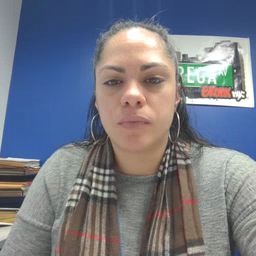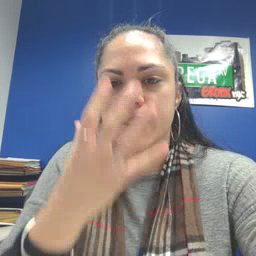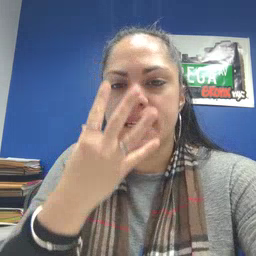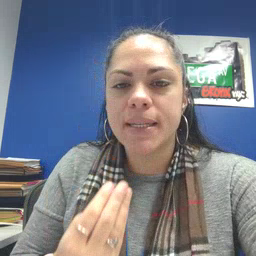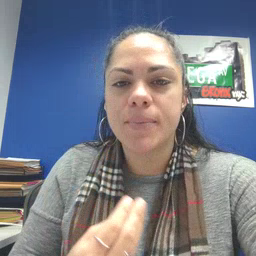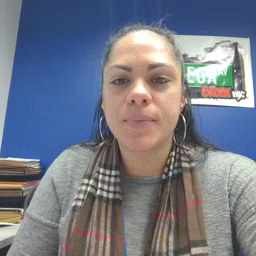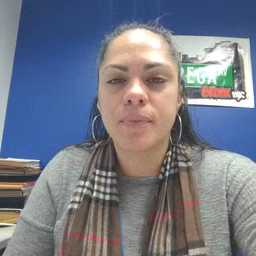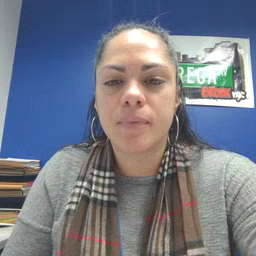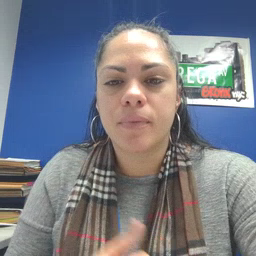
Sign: sleep